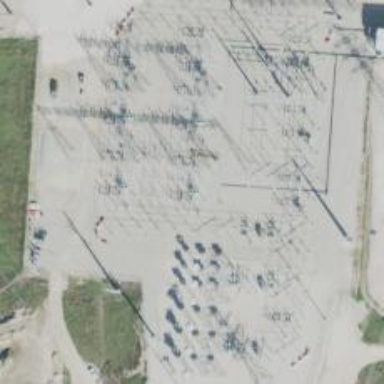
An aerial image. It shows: Switch used for power control.